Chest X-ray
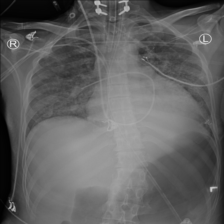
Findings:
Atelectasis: negative
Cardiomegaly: negative
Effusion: negative
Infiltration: positive
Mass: negative
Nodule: negative
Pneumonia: negative
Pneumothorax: negative
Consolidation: negative
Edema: negative
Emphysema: negative
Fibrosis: negative
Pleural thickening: negative
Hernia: negative